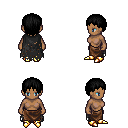
a pixel art fantasy rpg character, female body template, human, dark skin, black tattered cape, robe skirt, black plain hairstyle, gold boots, four views (front, back, left, right), 2x2 character sprite sheet, small pixel art, hard edges, no anti-aliasing